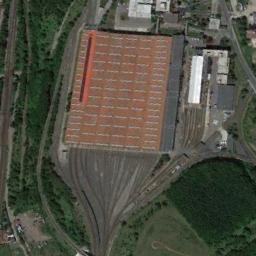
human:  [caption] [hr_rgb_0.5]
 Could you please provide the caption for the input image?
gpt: There are many trees beside the railway station .

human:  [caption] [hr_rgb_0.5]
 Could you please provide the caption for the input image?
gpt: The railway station has lots of railways and an orange building and the railway station is surrounded by some groves of trees .

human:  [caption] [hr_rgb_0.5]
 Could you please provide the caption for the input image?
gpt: The railway station is next to some trees and grass .

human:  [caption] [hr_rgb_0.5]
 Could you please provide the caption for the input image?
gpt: A well-equipped railway station in a good suburb .

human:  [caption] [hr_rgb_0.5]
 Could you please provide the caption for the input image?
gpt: There are some green trees beside the orange railway station .